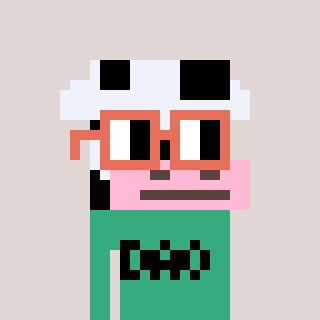
a pixel art character with square orange glasses, a cow-shaped head and a teal-colored body on a warm background